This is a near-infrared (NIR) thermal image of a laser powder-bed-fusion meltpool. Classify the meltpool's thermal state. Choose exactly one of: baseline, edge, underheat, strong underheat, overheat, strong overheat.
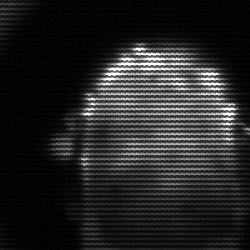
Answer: baseline